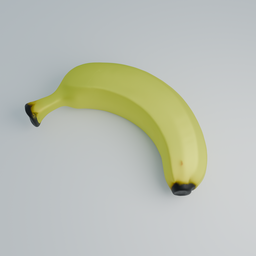
Label: nature